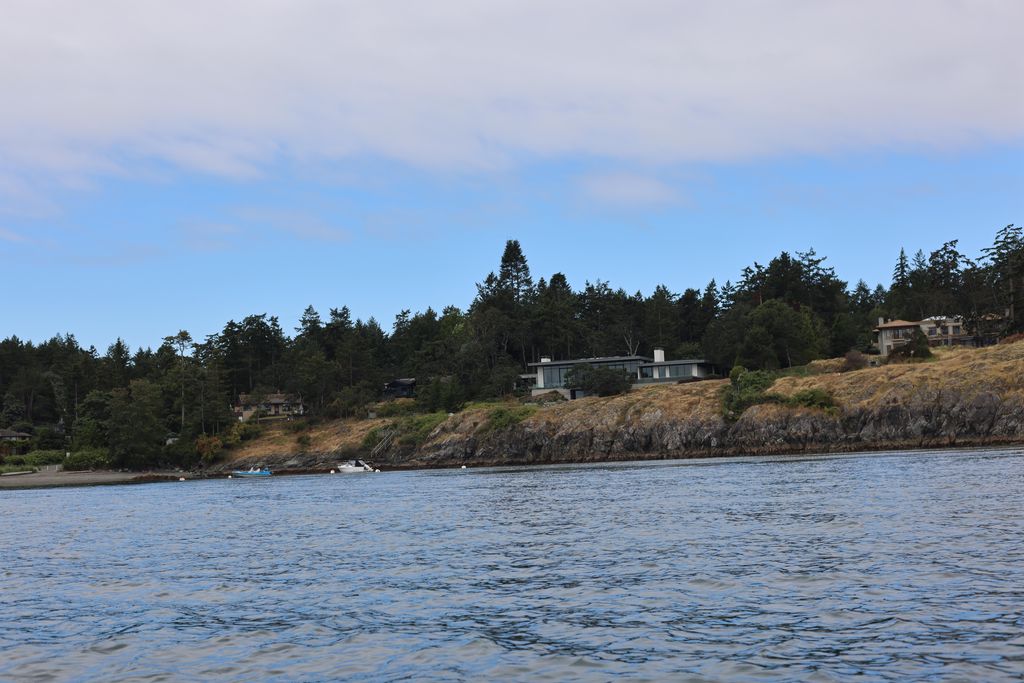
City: victoria